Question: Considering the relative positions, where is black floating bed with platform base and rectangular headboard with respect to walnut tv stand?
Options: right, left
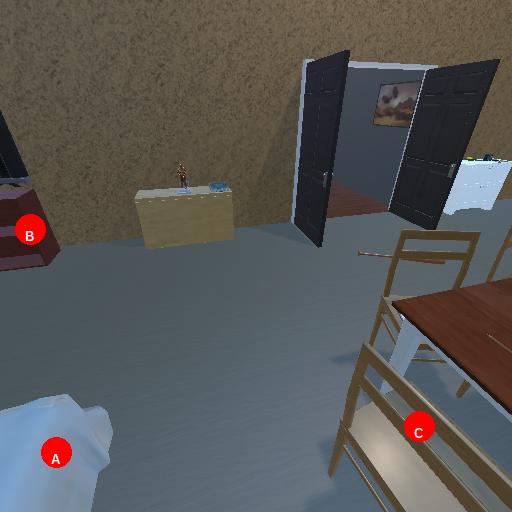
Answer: right